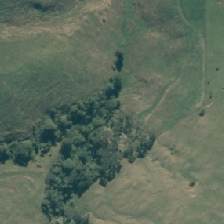
Land cover: manuka_kanuka